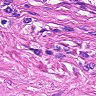
Metastatic tissue present: no